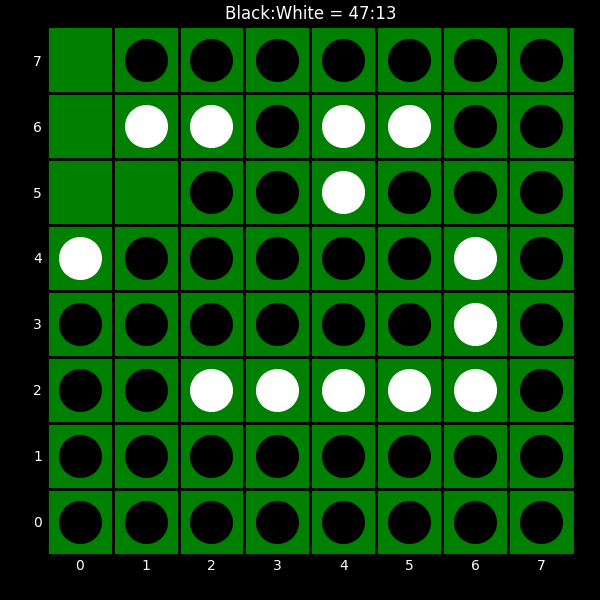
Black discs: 47
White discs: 13